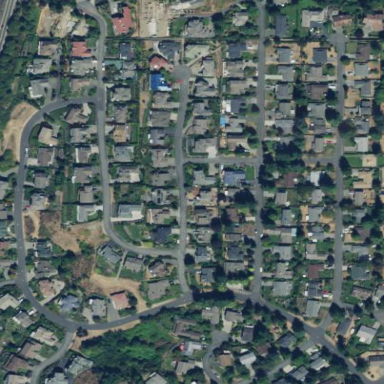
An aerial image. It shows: Single-family residential area.